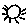
Label: sun